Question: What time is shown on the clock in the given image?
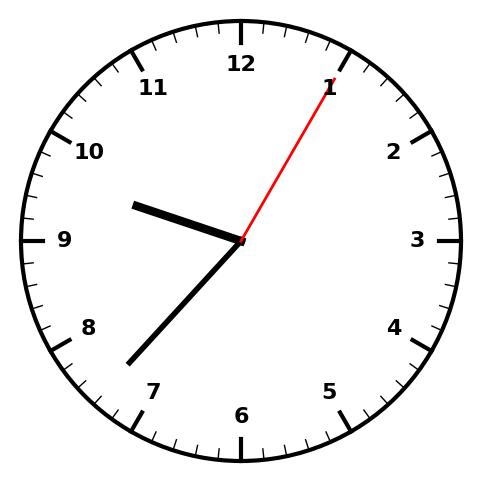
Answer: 09:37:05